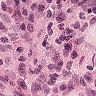
Metastatic tissue present: no